Interaction volume radius: 5 \u00c5
Interaction volume height: 25 \u00c5
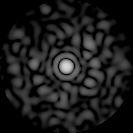
Disorder parameter: 0.8106